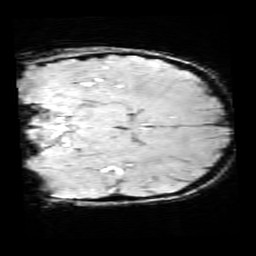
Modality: SWI
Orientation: coronal
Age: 9
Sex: male
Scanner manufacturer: siemens
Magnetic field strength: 3 T
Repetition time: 0.027 s
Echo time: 0.02 s